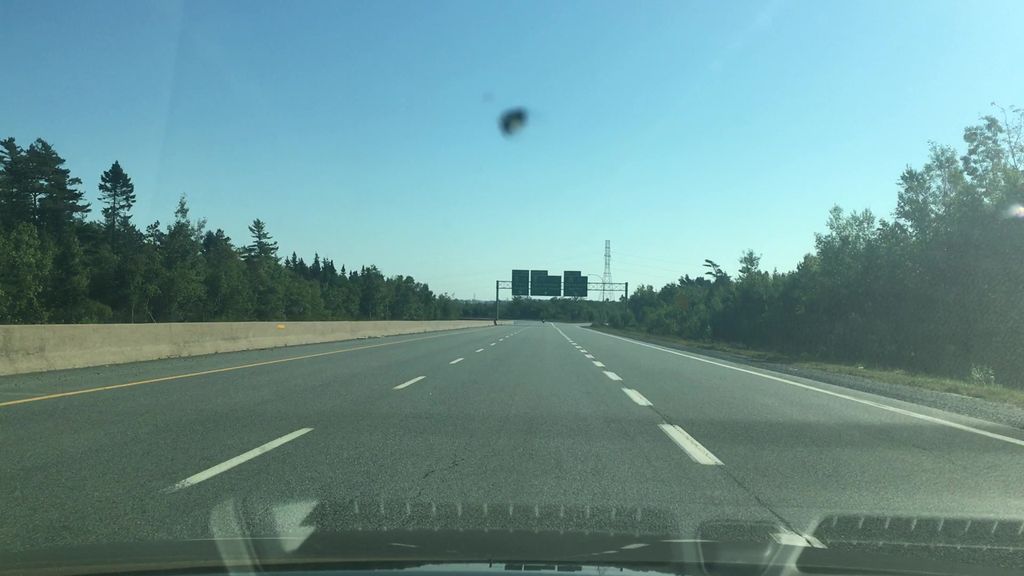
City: halifax